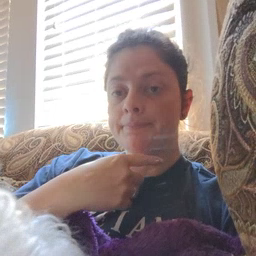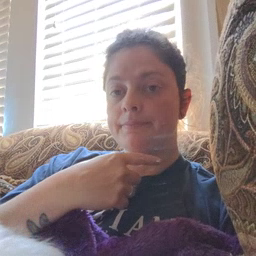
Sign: brown